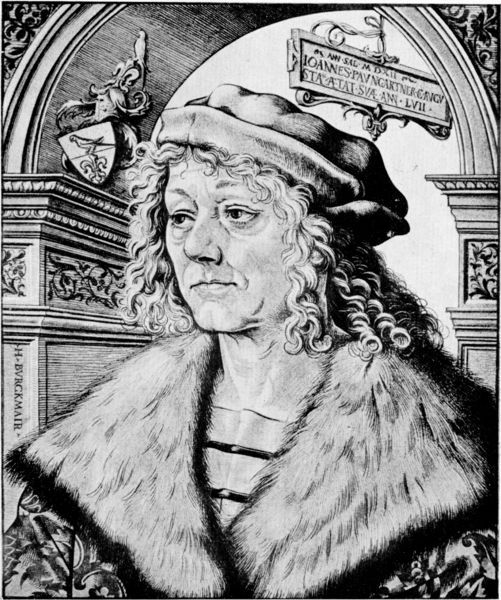
Titel: Bildnis des Johannes Paumgartner (Reichskanzler)
Künstler: Hans Burgkmair
Institution: (Seriendruck)
Schlagwörter: blätter, mann, schatten, vogel, weiß, frau, frisur, grau, haar, hut, licht, mund, nase, pfeiler, profil, schwarz, stirn, blick, ornament, alt, hemd, kappe, mütze, architektur, augen, falten, gesicht, hermelin, johannes, kragen, pelz, rahmen, samt, sockel, stein, bildnis, hals, herr, portrait, porträt, haare, mantel, reich, adel, kaufmann, kinn, lippen, locken, renaissance, handel, deutschland, fell, schrift, seitlich, wangen, bogen, man, furchen, grafik, graphik, steifen, ausdruck, tafel, realistisch, inschrift, brauen, pupillen, dekor, floral, durchgang, nachdenklich, wange, nachdenken, tränensäcke, tor, eingang, schild, denken, torbogen, druck, schwarz-weiß, schraffur, radierung, stich, text, bürgertum, lilie, brokat, kapitelle, fries, portal, wappen, sims, pelzkragen, gesims, runzeln, gesichtsausdruck, mittelalter, luther, patrizier, naturalistisch, dürer, kupferstich, pelt, individuell, kinnspalte, triumphbogen, latein, lateinisch, porta, schmunzeln, gelockt, lidschatten, mundfalten, schld, ladenschild, burgkmair, prlz, inschrifttafel, lockpelz, pelzkragen mann